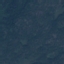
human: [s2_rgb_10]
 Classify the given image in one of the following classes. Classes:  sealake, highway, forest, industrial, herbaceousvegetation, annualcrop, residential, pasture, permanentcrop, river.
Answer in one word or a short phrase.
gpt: Forest